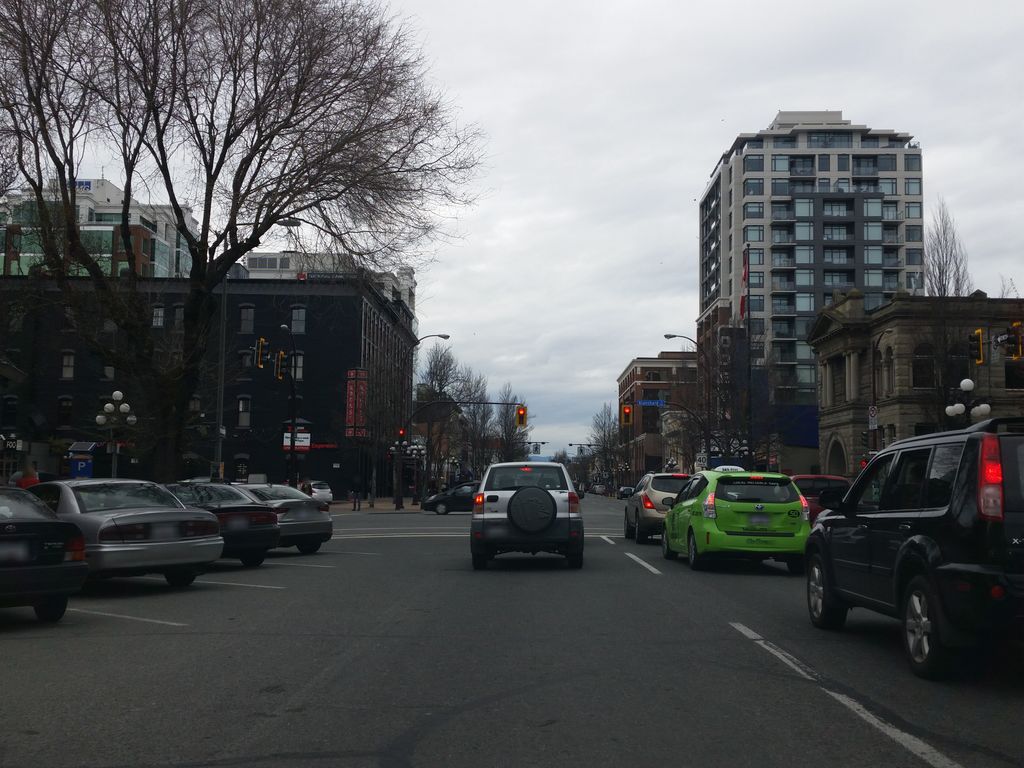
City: victoria